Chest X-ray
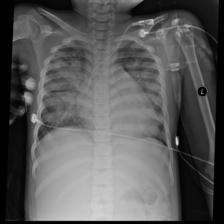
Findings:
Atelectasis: negative
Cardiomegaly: positive
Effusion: negative
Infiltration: negative
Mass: negative
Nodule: negative
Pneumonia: negative
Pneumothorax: negative
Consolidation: negative
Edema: negative
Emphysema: negative
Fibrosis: negative
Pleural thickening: negative
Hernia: negative